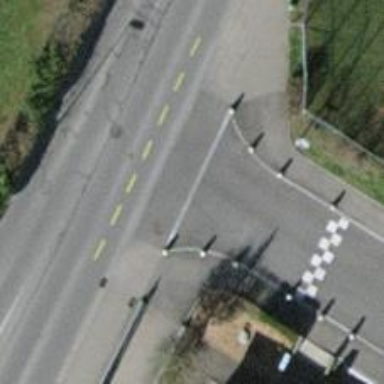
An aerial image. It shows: Bollard made of concrete.